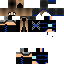
A female human skin with dark skin, wearing brown long hair dressed in a blue hoodie and black pants, featuring a closed mouth.